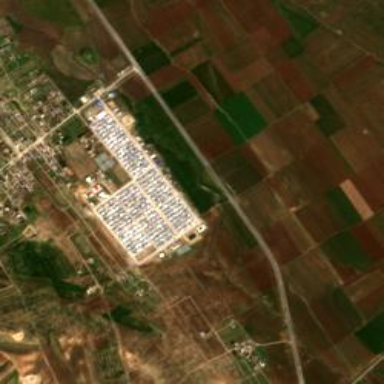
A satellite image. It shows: Site designated for refugees.